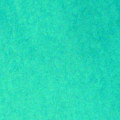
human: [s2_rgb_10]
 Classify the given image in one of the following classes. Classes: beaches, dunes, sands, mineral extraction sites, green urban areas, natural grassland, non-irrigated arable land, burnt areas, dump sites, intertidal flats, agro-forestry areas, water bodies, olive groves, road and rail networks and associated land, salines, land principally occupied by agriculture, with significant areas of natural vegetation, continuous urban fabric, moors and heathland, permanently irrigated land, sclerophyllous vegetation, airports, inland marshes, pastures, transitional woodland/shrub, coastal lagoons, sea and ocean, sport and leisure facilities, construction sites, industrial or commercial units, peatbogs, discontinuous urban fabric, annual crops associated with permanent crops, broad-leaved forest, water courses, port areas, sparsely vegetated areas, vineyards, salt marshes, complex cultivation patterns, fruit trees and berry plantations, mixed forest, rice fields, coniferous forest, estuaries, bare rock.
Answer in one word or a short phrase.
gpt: sea and ocean